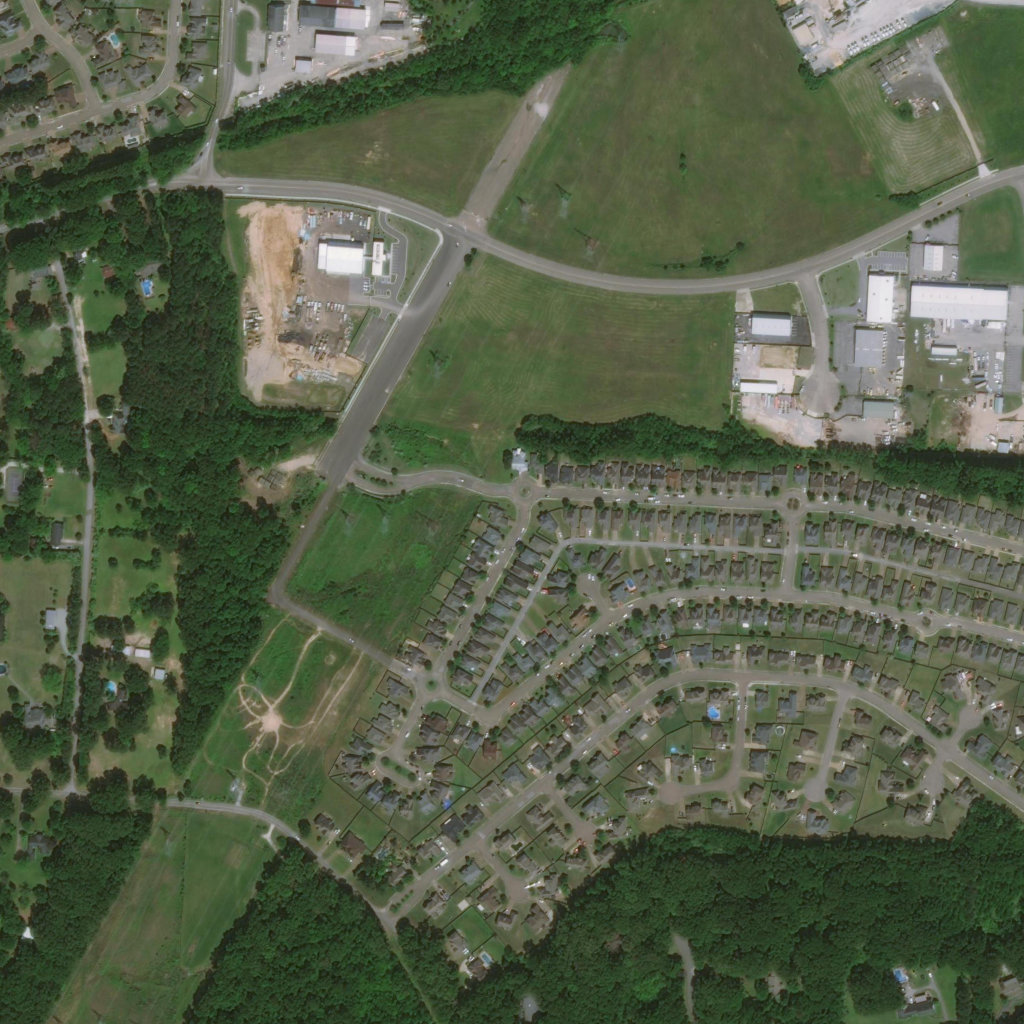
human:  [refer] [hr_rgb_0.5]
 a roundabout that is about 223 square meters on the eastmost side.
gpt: <box>[[89, 59, 91, 61, 0]]</box>